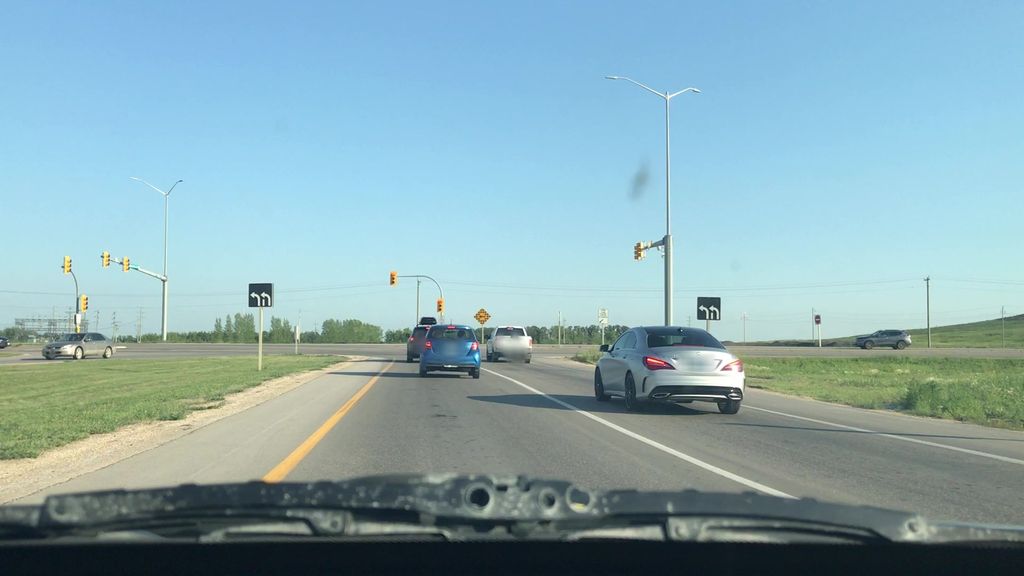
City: winnipeg